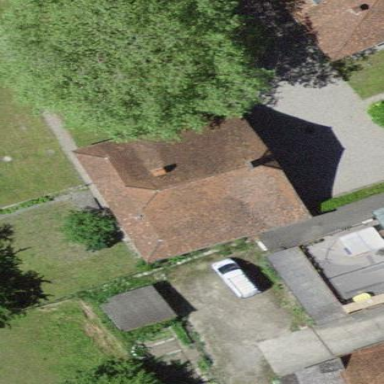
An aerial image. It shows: Rural barn.